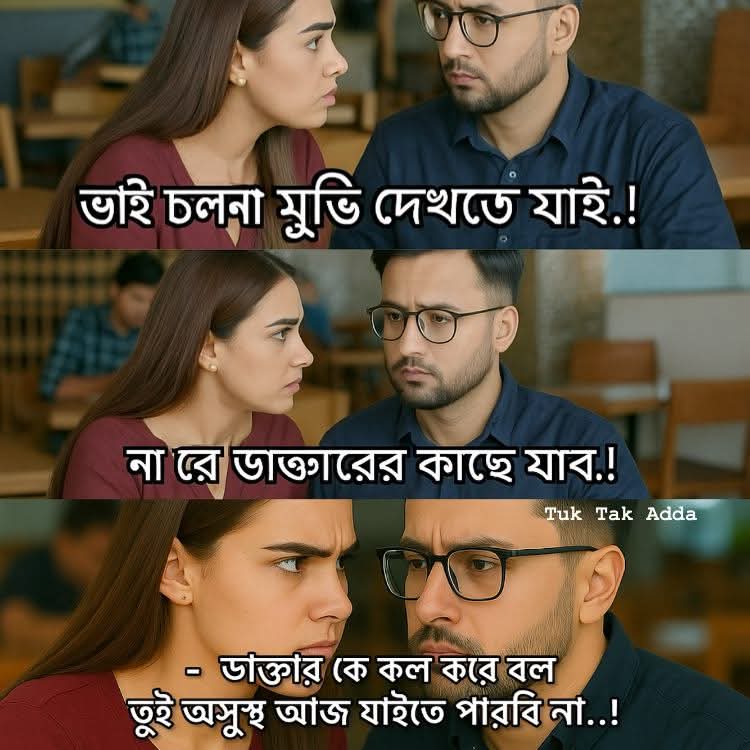
Text: ভাই চলনা মুভি দেখতে যাই.!
না রে ডাক্তারের কাছে যাব.!
- ডাক্তার কে কল করে বল তুই অসুস্থ আজ যাইতে পারবি না..!
Label: Non Hate